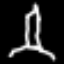
Label: The Eiffel Tower